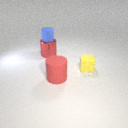
small yellow rubber cube to the right of large red rubber cylinder